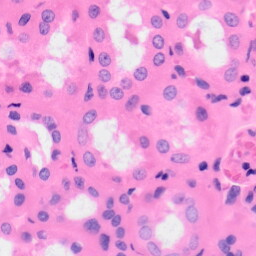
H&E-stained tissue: Kidney